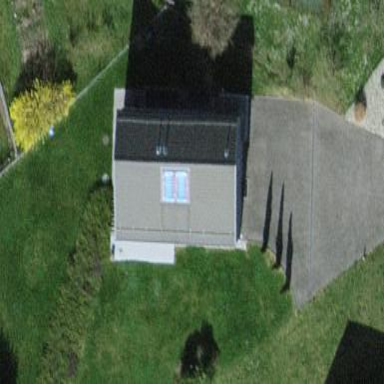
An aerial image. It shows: Detached building with gabled roof.